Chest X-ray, PA view. Patient: 66 years old, sex M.
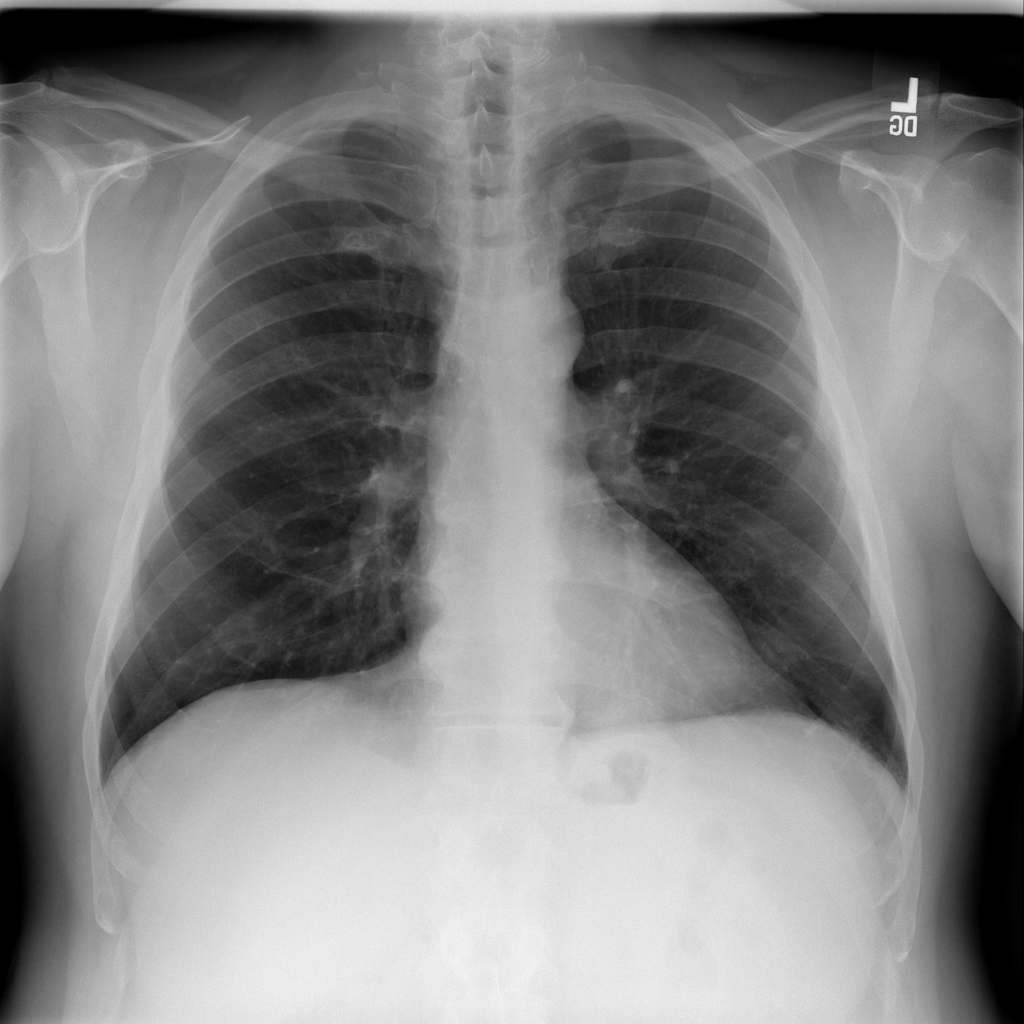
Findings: Nodule